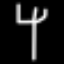
Label: fork